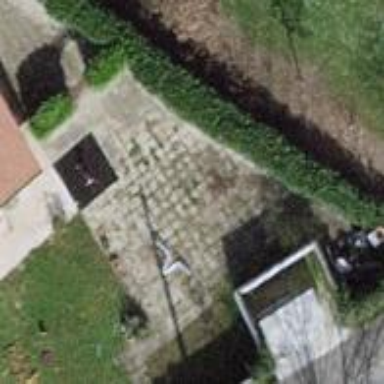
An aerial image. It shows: Garden enclosed by fence.